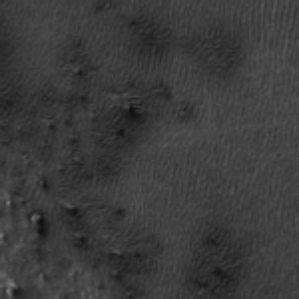
Label: frost